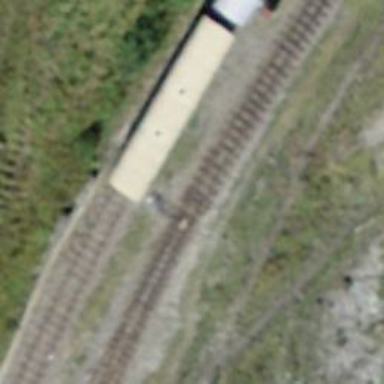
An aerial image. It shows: Preserved narrow-gauge railway with siding for services.